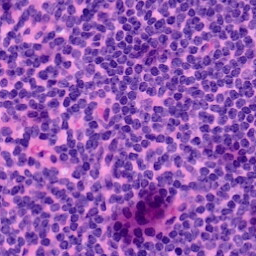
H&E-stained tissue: LymphNode